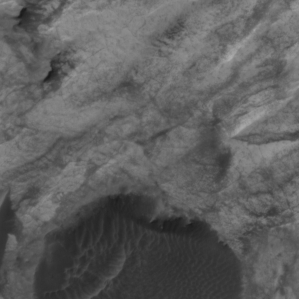
Label: non_frost